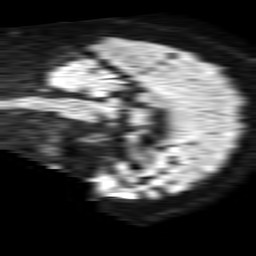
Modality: TRACE
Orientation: sagittal
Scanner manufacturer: philips
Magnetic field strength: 1.5 T
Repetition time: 4.6 s
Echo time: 0.08517 s